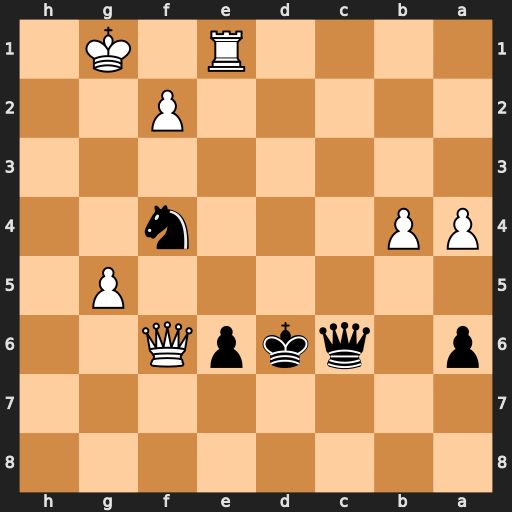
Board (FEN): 8/8/p1qkpQ2/6P1/PP3n2/8/5P2/4R1K1
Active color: b
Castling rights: -
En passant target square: -
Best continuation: Qg2#